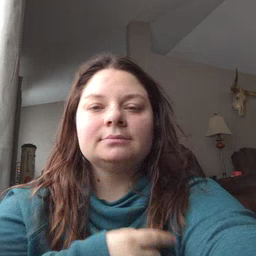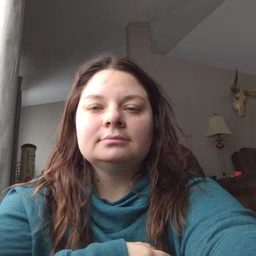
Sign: chin